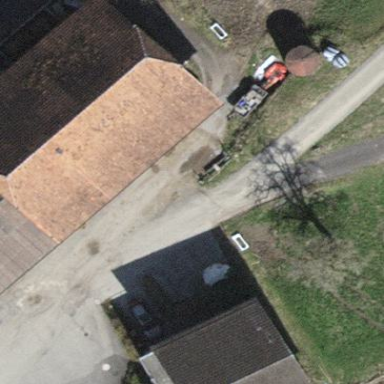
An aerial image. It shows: Farm auxiliary building.